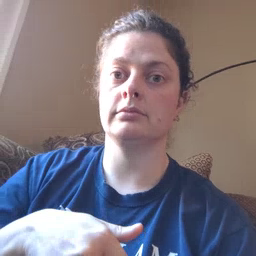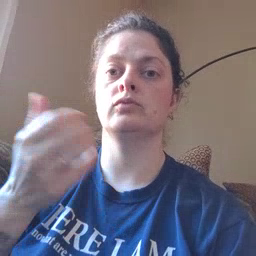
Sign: drawer